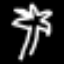
Label: palm tree